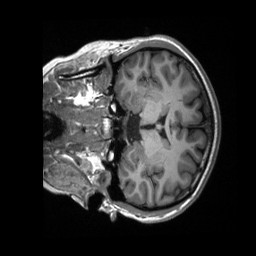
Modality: T1w
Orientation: coronal
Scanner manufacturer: siemens
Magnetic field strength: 3 T
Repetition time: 2.3 s
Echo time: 0.00232 s